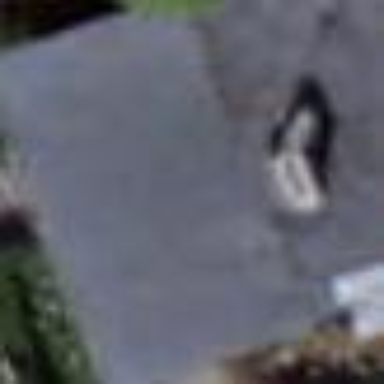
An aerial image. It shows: Garage building.